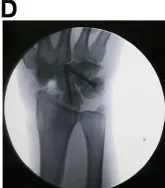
(D) The outcome of FCA. The stars denoting the surfaces.
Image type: radiology (x_ray)